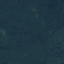
Land use / land cover class: Forest